Field crop: maize
Growth stage: 2
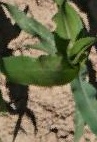
Species: maize